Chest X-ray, PA view. Patient: 20 years old, sex M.
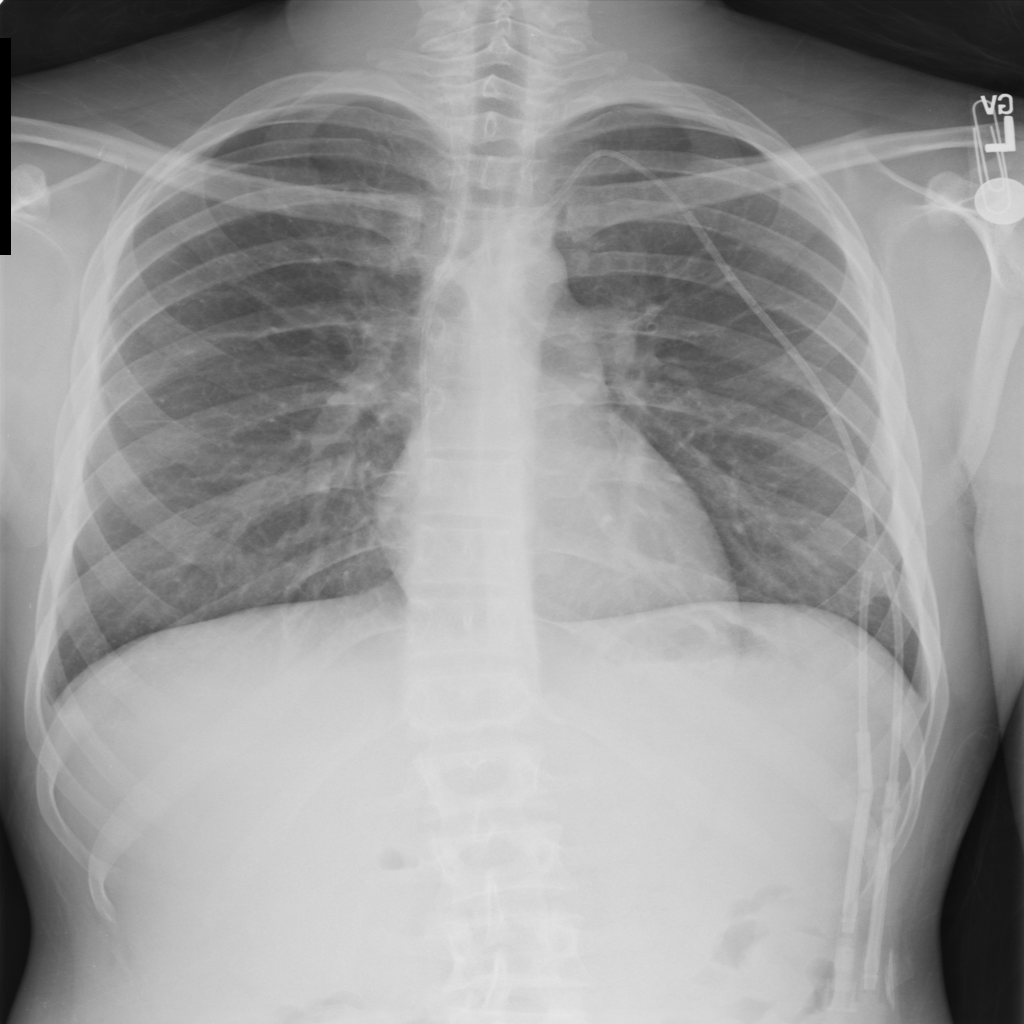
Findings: No Finding